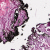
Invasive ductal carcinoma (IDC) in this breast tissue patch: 0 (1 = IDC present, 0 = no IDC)